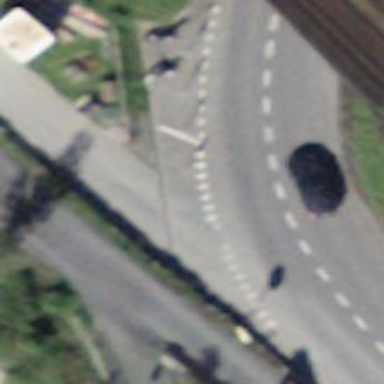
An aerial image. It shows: Bollard barrier.